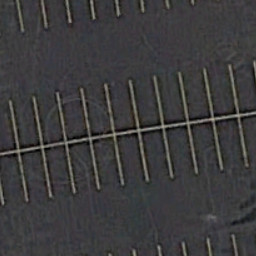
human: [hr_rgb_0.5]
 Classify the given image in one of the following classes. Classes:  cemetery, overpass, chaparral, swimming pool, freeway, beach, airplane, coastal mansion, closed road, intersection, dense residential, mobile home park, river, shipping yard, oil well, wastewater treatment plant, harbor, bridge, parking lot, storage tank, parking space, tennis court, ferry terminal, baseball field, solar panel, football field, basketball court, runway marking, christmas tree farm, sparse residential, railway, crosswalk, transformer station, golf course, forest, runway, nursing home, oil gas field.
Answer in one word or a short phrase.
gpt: parking space